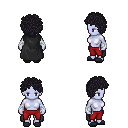
a pixel art fantasy rpg character, female body template, dark elf, purple skin, black cape, red pants, raven curly afro hairstyle, white cloth bandages, gray slippers, four views (front, back, left, right), 2x2 character sprite sheet, small pixel art, hard edges, no anti-aliasing